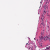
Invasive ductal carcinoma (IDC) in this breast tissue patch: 0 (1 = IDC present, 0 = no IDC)